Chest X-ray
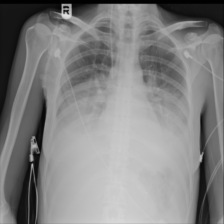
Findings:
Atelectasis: negative
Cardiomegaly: negative
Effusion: positive
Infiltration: negative
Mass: negative
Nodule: negative
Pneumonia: negative
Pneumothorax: negative
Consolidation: negative
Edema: negative
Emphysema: negative
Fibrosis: negative
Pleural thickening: negative
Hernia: negative